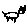
Label: cat